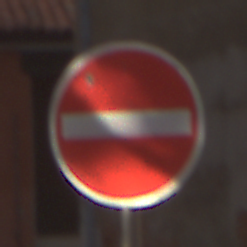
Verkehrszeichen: VerbotDerEinfahrt
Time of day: Midday
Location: Outdoor (Urban)
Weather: Clear
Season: NotSpecified
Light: Natural